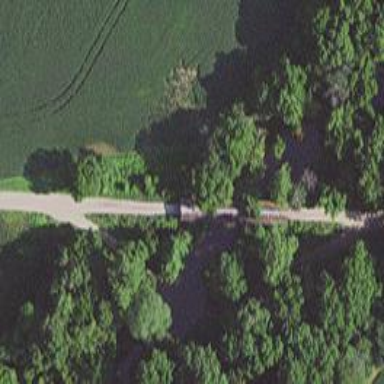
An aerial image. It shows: Covered bridge on residential road.